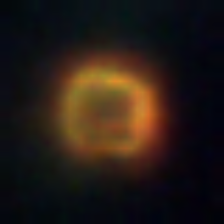
Taxon: NanoPlankton
Group: Other